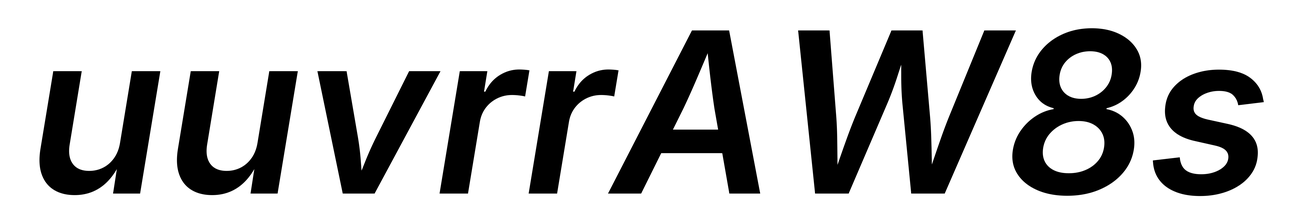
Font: Inter-Italic_SemiBold_Italic